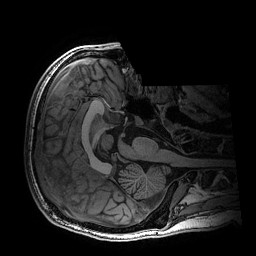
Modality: T1w
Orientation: axial
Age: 19
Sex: male
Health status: healthy